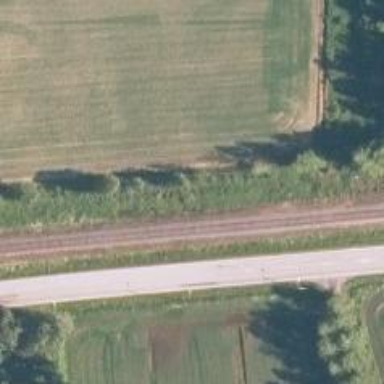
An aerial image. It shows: Continuous rail of track class B1.